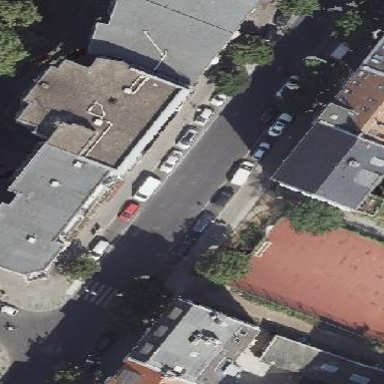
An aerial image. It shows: Street-side parking with lane markings on asphalt surface.